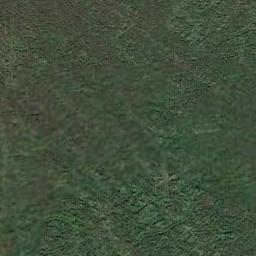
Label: meadow